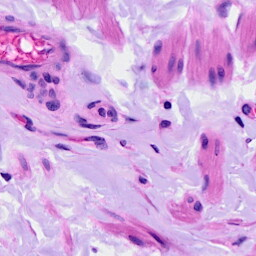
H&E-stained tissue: Ovarian